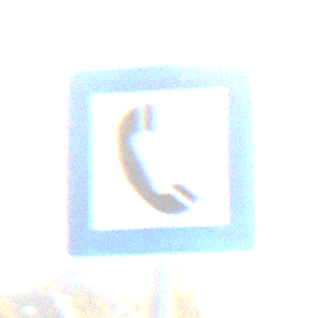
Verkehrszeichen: Fernsprecher
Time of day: MorningAfternoon
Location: Outdoor (Suburban)
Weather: PartlyCloudy
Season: NotSpecified
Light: Natural